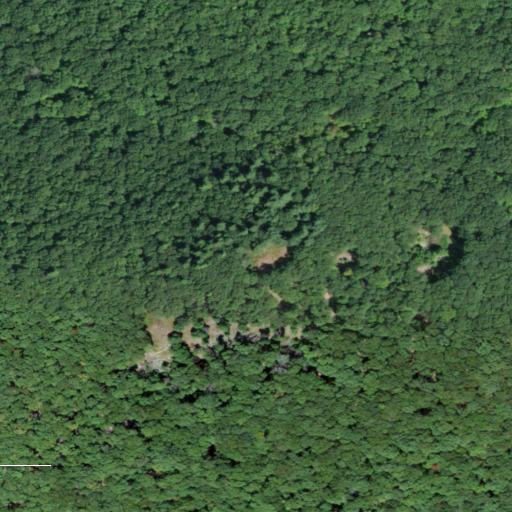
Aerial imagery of mountain in New York named Little Tonshi Mountain containing deciduous forest and mixed forest